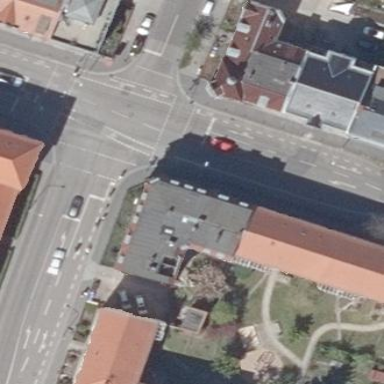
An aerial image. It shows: Yellow apartment building with red saltbox roof made of roof tiles.